Question: I have a Google fusion table with 3 row layouts as shown below:

We can query the fusion table as,
'''
var query = new google.visualization.Query("https://www.google.com/fusiontables/gvizdata?tq=select * from *******************");
'''
which select the data from the first row layout ie by default. Is there any way that we can query the second or 3rd Row layout of a fusion table?
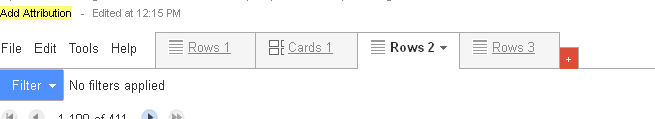
Answer: API queries apply to the actual table data. The row layout tabs are just different views onto that data. You can get the actual query being executed for a tab with Tools > Publish; the HTML/JavaScript contains the FusionTablesLayer request.
I would recommend using the regular <URL> rather than the gvizdata API because it's much more flexible and not limited to 500 response rows.